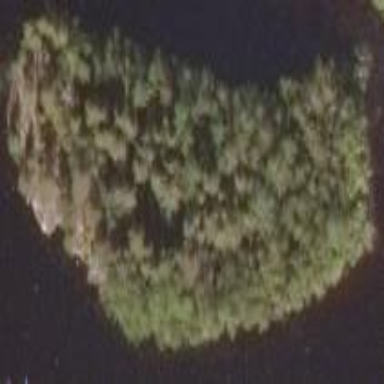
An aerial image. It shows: Island covered with dense forest.